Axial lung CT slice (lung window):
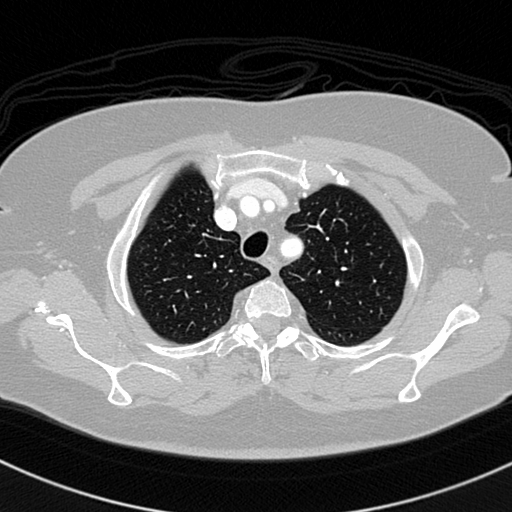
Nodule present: no